Field crop: maize
Growth stage: 2
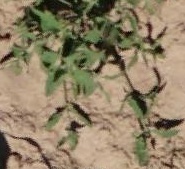
Species: atriplex